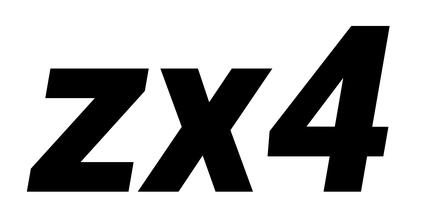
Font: Roboto-Italic_Black_Italic